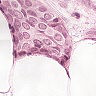
Metastatic tissue present: yes